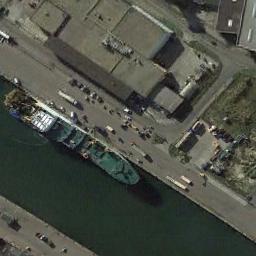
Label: ship